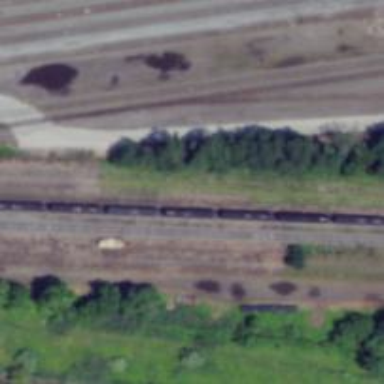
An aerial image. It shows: Unused railway yard.